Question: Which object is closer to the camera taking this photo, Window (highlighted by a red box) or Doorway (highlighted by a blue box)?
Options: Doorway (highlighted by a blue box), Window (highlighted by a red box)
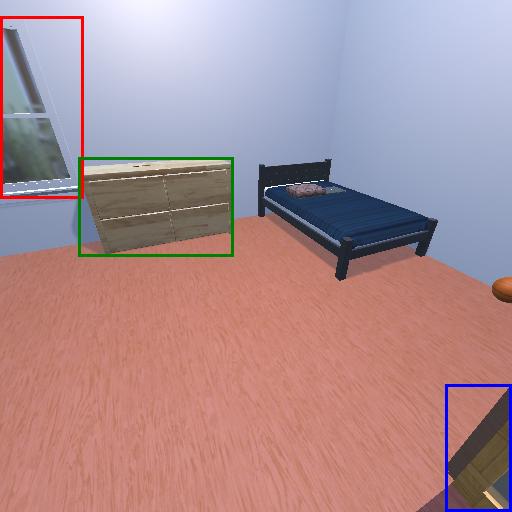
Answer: Doorway (highlighted by a blue box)